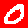
Digit: 0